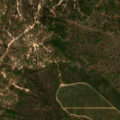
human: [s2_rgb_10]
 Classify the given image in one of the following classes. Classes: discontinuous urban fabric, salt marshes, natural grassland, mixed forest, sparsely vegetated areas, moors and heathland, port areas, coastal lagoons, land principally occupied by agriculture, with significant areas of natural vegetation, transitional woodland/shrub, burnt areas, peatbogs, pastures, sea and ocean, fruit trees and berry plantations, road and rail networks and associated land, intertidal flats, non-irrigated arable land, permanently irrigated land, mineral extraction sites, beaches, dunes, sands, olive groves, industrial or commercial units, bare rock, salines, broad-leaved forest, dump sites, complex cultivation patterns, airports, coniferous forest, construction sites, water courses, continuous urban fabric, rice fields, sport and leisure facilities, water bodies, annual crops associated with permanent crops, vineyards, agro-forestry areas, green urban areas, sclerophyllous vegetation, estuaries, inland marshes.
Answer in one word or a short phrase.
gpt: olive groves, agro-forestry areas, broad-leaved forest